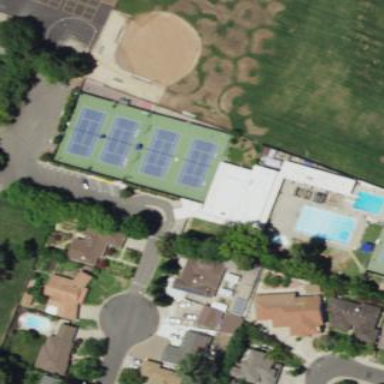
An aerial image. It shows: Place designated for both tennis and swimming sports.